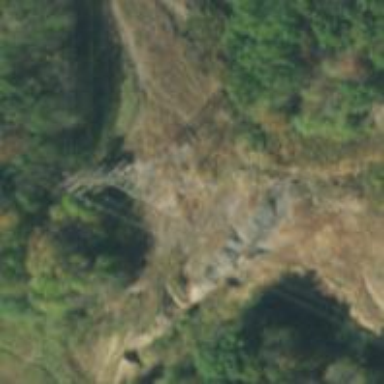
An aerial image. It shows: Lattice structure tower used for power transmission.